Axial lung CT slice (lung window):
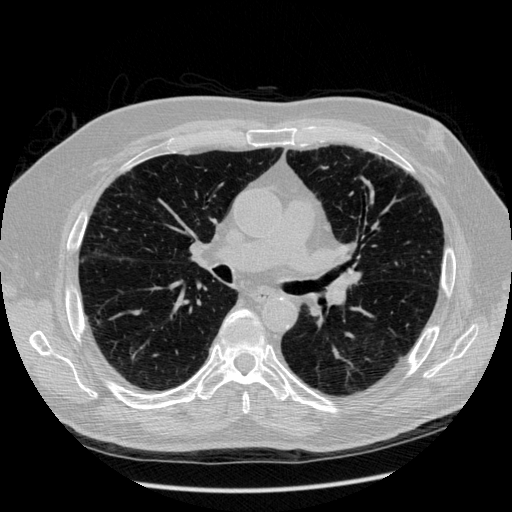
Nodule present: no